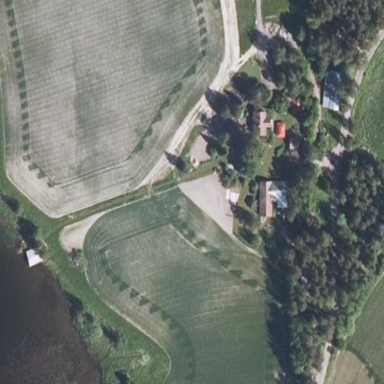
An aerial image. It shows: Farmyard area.